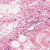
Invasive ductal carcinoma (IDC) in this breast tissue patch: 0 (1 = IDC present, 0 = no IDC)